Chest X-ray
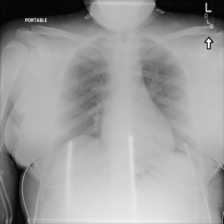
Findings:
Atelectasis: negative
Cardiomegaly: negative
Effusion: negative
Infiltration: negative
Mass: negative
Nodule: negative
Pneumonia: negative
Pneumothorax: negative
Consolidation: negative
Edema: negative
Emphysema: negative
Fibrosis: negative
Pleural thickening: negative
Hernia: negative